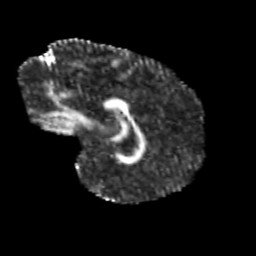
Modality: FA
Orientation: sagittal
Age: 10
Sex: male
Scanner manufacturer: siemens
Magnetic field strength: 3 T
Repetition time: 3.8 s
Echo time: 0.07 s